Question: I have a jQuery UI accordion I'm using for navigation. I need to be able to highlight the active parent and it's children in 3 levels. (see image below)
I've taken a few swings, but I' having trouble with targeting the active menu and using the right selectors.

Fiddle: <URL>
HTML
'''
<ul id='master' class="accordion">
<li><a class="head" href="#">1</a>
<ul class="accordion main">
<li><a href="#">1 - 1</a>
<ul class="accordion sub">
<li><a href="#">1 - 1 - 1</a></li>
<li><a href="#">1 - 1 - 2</a></li>
<li><a href="#">1 - 1 - 3</a></li>
</ul>
</li>
<li><a href="#">1 - 2</a>
<ul class="accordion sub">
<li><a href="#">1 - 2 - 1</a></li>
<li><a href="#">1 - 2 - 2</a></li>
<li><a href="#">1 - 2 - 3</a></li>
</ul>
</li>
<li><a href="#">1 - 3</a>
<ul class="accordion sub">
<li><a href="#">1 - 3 - 1</a></li>
<li><a href="#">1 - 3 - 2</a></li>
<li><a href="#">1 - 3 - 3</a></li>
</ul>
</li>
</ul>
</li>
<li><a class="head" href="#">1</a>
<ul class="accordion main">
<li><a href="#">1 - 1</a>
<ul class="accordion sub">
<li><a href="#">1 - 1 - 1</a></li>
<li><a href="#">1 - 1 - 2</a></li>
<li><a href="#">1 - 1 - 3</a></li>
</ul>
</li>
<li><a href="#">1 - 2</a>
<ul class="accordion sub">
<li><a href="#">1 - 2 - 1</a></li>
<li><a href="#">1 - 2 - 2</a></li>
<li><a href="#">1 - 2 - 3</a></li>
</ul>
</li>
<li><a href="#">1 - 3</a>
<ul class="accordion sub">
<li><a href="#">1 - 3 - 1</a></li>
<li><a href="#">1 - 3 - 2</a></li>
<li><a href="#">1 - 3 - 3</a></li>
</ul>
</li>
</ul>
</li>
<li><a class="head" href="#">1</a>
<ul class="accordion main">
<li><a href="#">1 - 1</a>
<ul class="accordion sub">
<li><a href="#">1 - 1 - 1</a></li>
<li><a href="#">1 - 1 - 2</a></li>
<li><a href="#">1 - 1 - 3</a></li>
</ul>
</li>
<li><a href="#">1 - 2</a>
<ul class="accordion sub">
<li><a href="#">1 - 2 - 1</a></li>
<li><a href="#">1 - 2 - 2</a></li>
<li><a href="#">1 - 2 - 3</a></li>
</ul>
</li>
<li><a href="#">1 - 3</a>
<ul class="accordion sub">
<li><a href="#">1 - 3 - 1</a></li>
<li><a href="#">1 - 3 - 2</a></li>
<li><a href="#">1 - 3 - 3</a></li>
</ul>
</li>
</ul>
</li>
<li><a class="head" href="#">1</a>
<ul class="accordion main">
<li><a href="#">1 - 1</a>
<ul class="accordion sub">
<li><a href="#">1 - 1 - 1</a></li>
<li><a href="#">1 - 1 - 2</a></li>
<li><a href="#">1 - 1 - 3</a></li>
</ul>
</li>
<li><a href="#">1 - 2</a>
<ul class="accordion sub">
<li><a href="#">1 - 2 - 1</a></li>
<li><a href="#">1 - 2 - 2</a></li>
<li><a href="#">1 - 2 - 3</a></li>
</ul>
</li>
<li><a href="#">1 - 3</a>
<ul class="accordion sub">
<li><a href="#">1 - 3 - 1</a></li>
<li><a href="#">1 - 3 - 2</a></li>
<li><a href="#">1 - 3 - 3</a></li>
</ul>
</li>
</ul>
</li>
</ul>
'''
Script
'''
<script>
$(function() {
$( ".accordion" ).accordion({ active: false, collapsible: true, heightStyle : "content" });
});
</script>
'''
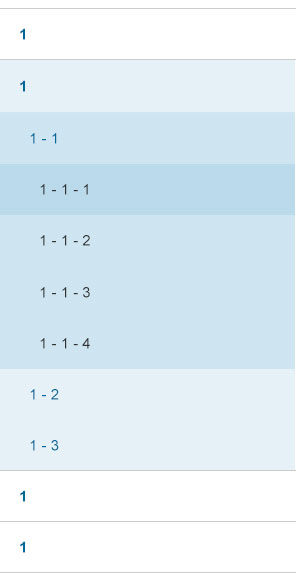
Answer: I didn't pick your colors and didn't do the tuning, but as written in my comment I just used the class 'ui-state-active'.
<URL>
'''
#master .ui-state-active {
background-color: #0f0;
}
#master .main .ui-state-active {
background-color: #00f;
}
#master .main .sub .ui-state-active {
background-color: #f00;
}
'''